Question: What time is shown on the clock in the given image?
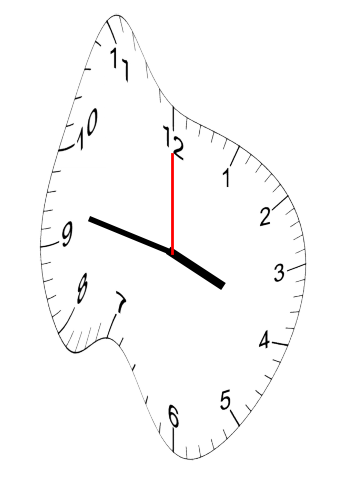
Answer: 03:47:00